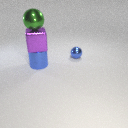
large blue metal cylinder below large purple metal cube